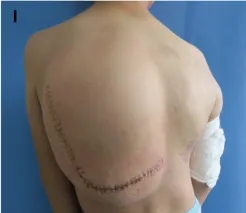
Surgery-related photographs of our patient. Sclerotherapy with methylene blue tracing and lymphatic fluid extraction.
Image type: radiology (x_ray)